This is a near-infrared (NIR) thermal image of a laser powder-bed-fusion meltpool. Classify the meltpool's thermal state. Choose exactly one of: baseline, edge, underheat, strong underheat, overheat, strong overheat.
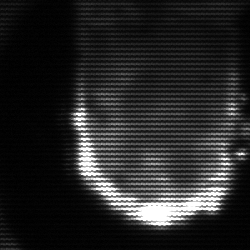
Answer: baseline